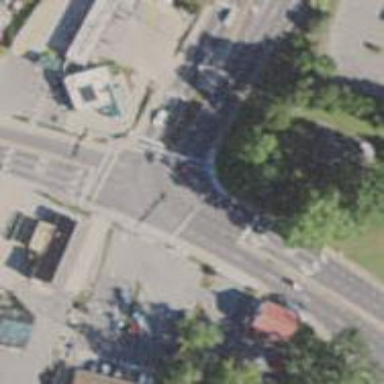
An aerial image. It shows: Crossing with line markings on the road.